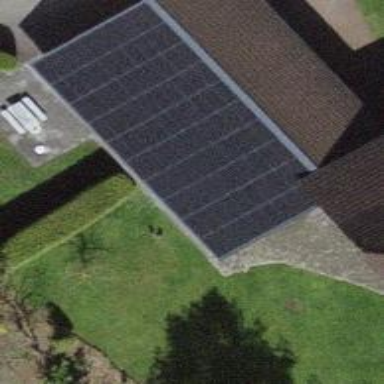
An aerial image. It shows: Solar power generator using photovoltaic panels.